Question: sorry for my bad English.
I tried to build my project but I get this error and i couldn't find any solution for this problem in internet.
also i must say gradle offline work is off.

How can resolve this error ?
my problem is different from <URL> problem.because in that problem he used
'''
implementation 'com.android.support:design-v7:27.1.1'
'''
and "-v7" should not be there. also i used
'''
targetSdkVersion 27
compileSdkVersion 27
buildToolsVersion '27.0.3'
'''
and
'''
dependencies {
classpath 'com.android.tools.build:gradle:3.1.3'
// NOTE: Do not place your application dependencies here; they belong
// in the individual module build.gradle files
}
'''
in my program. but problem is still exists :(
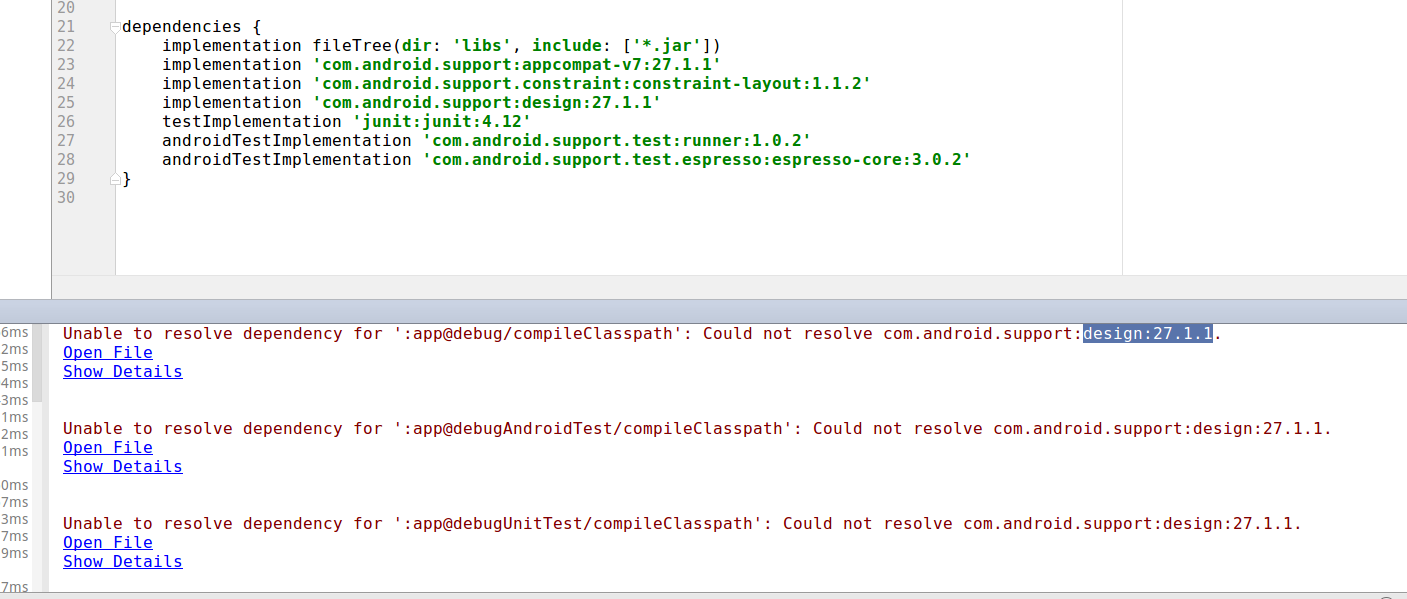
Answer: This issue usually happens when the Android Studio is not able to download that dependency. That can be due to many reasons like in my case where the Maven2 and jcenter repositories are blocked in Company.
> Android-sdk\extrasndroid\m2repository\comndroid\supportppcompat-v7
So what can you do is like check this folder
and check which all versions are available to you in the SDK, use either one of those versions, So instead of downloading from repository studio will take that lib from SDK.
let me know if it will help to you.